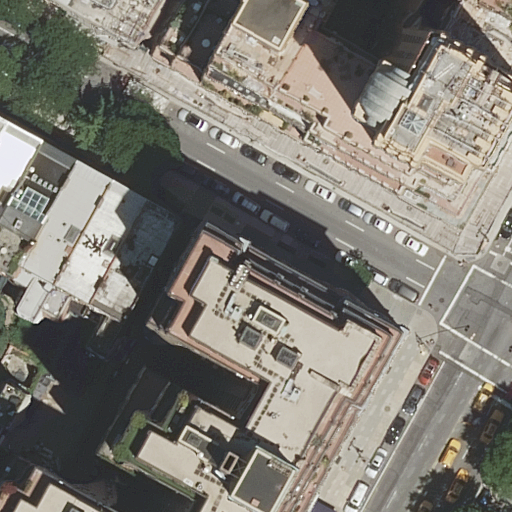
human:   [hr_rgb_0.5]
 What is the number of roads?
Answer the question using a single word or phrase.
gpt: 2

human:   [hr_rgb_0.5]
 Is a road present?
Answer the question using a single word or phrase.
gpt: yes

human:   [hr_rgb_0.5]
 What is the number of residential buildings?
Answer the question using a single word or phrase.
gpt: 10

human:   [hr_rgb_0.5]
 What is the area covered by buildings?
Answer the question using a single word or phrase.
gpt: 2187m2

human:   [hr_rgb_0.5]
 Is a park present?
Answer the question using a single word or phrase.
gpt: yes

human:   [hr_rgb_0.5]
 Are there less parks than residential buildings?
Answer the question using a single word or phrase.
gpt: yes

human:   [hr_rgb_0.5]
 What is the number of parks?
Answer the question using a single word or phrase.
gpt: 1

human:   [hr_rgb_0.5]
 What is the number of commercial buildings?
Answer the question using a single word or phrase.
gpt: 0

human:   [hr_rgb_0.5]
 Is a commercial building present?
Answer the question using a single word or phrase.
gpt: no

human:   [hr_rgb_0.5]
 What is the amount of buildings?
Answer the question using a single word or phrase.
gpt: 10

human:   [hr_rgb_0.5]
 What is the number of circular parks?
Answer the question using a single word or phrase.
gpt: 0

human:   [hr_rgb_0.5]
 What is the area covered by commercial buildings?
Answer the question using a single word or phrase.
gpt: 0m2

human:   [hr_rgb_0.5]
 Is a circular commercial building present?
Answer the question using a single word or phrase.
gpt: no

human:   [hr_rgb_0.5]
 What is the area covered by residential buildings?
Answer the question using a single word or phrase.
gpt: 2187m2

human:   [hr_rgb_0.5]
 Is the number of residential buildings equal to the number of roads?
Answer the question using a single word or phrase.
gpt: no

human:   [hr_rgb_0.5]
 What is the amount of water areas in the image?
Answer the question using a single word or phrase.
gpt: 0

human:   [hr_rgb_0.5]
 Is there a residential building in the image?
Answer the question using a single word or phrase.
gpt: yes

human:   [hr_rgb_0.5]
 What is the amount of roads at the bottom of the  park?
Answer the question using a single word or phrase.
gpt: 2

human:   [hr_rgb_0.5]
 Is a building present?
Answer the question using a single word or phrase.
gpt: yes

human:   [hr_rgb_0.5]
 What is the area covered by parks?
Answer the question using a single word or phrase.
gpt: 10627m2

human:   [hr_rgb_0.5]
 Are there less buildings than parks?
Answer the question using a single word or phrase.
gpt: no

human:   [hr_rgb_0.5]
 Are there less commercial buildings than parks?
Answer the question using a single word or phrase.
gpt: yes

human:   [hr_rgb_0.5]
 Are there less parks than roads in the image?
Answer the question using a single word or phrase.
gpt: yes

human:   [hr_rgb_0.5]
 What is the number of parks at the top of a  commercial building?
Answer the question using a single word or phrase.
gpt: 0

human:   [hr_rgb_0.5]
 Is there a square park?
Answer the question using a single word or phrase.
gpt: no

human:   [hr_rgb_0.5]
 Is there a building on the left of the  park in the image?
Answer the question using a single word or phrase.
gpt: yes

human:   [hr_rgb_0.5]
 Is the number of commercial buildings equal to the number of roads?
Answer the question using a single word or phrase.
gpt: no

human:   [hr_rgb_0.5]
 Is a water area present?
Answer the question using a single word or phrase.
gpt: no

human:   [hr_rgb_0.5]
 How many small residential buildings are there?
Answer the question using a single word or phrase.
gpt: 3

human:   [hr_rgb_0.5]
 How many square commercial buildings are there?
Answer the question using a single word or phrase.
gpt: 0

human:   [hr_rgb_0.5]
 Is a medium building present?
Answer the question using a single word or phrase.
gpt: yes

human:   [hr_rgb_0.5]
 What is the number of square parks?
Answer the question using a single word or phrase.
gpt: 0

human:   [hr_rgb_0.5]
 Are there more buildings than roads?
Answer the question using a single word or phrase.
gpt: yes

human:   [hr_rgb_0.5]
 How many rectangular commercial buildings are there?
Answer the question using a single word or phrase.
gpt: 0

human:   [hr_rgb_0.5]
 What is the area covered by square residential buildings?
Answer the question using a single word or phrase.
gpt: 0m2

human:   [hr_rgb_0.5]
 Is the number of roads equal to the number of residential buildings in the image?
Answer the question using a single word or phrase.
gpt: no

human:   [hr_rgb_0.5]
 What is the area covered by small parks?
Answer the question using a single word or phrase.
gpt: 0m2

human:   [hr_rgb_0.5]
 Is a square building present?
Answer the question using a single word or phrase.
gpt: no

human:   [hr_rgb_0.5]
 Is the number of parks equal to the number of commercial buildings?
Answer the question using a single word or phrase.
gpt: no

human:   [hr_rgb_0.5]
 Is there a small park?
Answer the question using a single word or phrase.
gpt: no

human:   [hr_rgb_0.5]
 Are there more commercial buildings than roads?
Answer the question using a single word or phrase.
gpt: no

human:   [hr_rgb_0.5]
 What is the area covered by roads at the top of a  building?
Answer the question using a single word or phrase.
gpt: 0m2

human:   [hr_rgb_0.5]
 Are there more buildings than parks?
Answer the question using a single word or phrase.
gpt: yes

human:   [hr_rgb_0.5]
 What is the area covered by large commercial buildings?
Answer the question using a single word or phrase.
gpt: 0m2

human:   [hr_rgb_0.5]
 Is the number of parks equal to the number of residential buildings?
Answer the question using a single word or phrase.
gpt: no

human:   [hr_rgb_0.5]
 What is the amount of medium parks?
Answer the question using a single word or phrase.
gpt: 0

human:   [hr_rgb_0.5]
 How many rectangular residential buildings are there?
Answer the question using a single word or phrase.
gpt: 6

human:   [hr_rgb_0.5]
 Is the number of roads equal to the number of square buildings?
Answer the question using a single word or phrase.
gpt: no

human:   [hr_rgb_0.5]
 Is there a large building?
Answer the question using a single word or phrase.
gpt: yes

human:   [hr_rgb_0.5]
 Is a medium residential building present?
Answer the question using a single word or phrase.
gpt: yes

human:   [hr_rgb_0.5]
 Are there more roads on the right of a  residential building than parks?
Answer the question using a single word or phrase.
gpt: yes

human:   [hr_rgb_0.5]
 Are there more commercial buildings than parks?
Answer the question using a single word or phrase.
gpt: no

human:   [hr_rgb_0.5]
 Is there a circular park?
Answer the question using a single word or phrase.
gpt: no

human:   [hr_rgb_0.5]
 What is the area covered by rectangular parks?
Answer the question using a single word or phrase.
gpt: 10627m2

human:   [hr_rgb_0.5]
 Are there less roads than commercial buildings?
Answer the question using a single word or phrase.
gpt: no

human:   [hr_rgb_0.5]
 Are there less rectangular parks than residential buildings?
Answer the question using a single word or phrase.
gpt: yes

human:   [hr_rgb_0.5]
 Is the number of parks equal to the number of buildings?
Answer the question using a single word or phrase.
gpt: no

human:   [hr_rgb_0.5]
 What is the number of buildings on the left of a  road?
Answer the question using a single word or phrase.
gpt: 9

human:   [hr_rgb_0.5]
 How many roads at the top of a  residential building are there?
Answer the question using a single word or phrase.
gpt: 1

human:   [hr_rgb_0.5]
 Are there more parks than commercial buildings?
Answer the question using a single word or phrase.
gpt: yes

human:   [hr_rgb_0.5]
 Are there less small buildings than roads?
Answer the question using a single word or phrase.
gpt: no

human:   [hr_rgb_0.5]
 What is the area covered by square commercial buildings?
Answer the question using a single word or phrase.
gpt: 0m2

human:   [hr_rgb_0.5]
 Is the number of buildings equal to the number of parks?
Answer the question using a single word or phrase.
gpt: no

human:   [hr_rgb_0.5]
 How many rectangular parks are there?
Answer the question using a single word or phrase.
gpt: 1